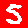
Digit: 5